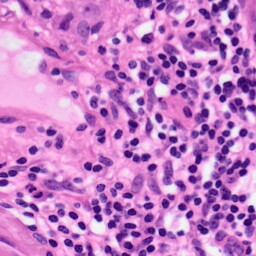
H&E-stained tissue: Pancreatic